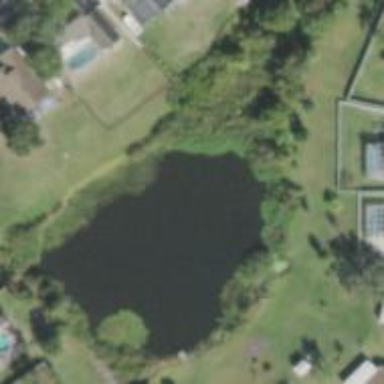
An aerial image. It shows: Pond surrounded by natural water.